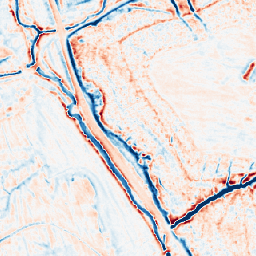
Category: multiscale
Decomposition family: dog_multiscale
Decomposition parameters: sigma_ratio: 1.4
n_scales: 5
base_sigma: 0.5
Upsampling method: nearest
Upsampling parameters: scale: 4
Upsampling scale: 4